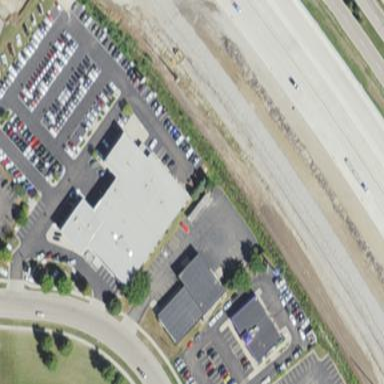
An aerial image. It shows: Car shop building.